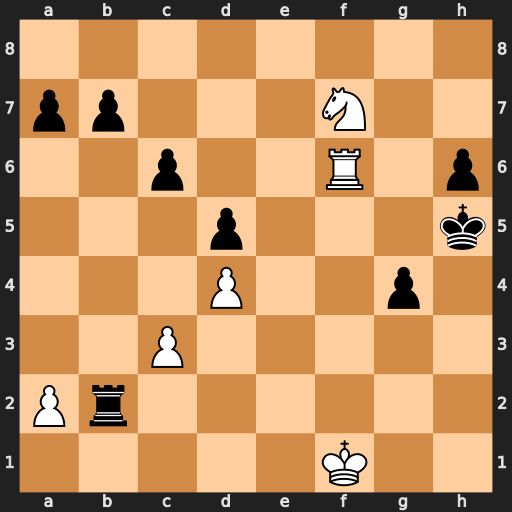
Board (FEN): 8/pp3N2/2p2R1p/3p3k/3P2p1/2P5/Pr6/5K2
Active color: w
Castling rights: -
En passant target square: -
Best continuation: Rxh6#